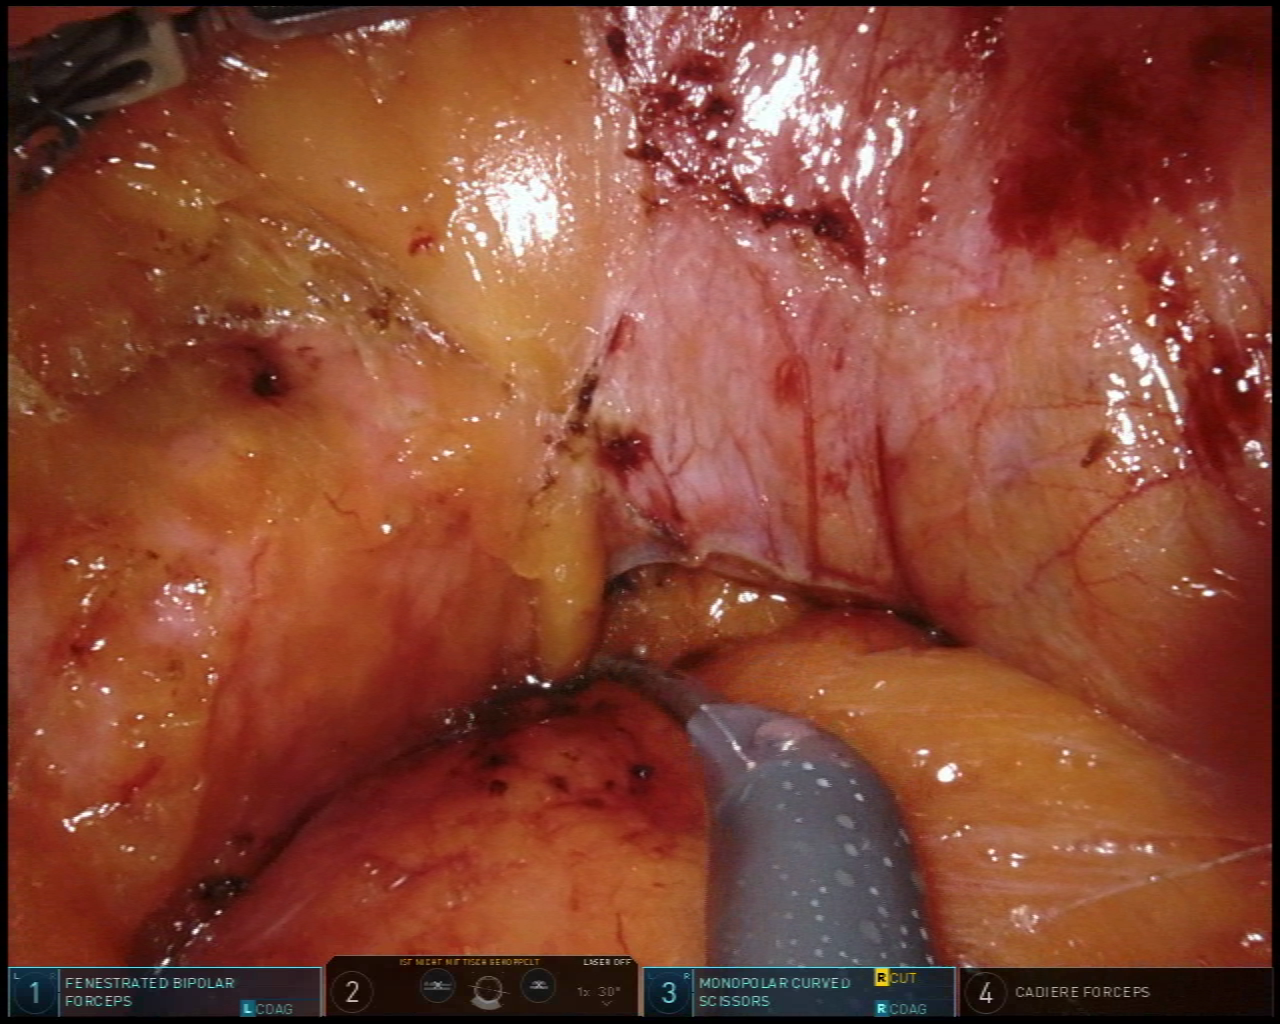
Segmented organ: pancreas
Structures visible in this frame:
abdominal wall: no
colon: no
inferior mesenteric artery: no
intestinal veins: no
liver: no
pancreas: yes
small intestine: no
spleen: yes
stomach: no
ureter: no
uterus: no
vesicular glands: no